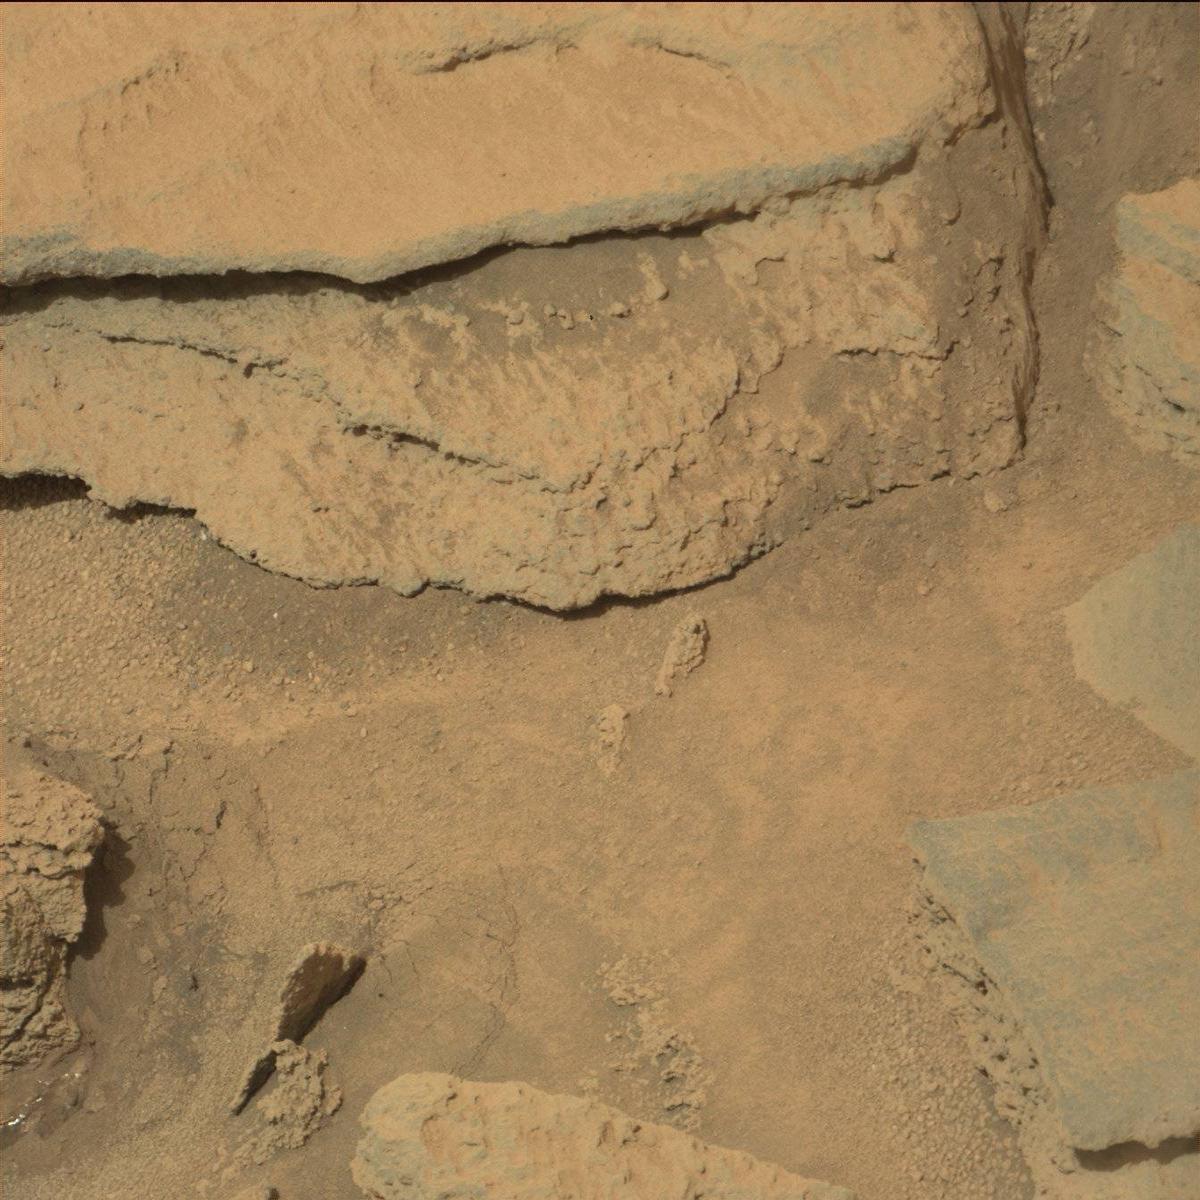
Terrain classes present: Bedrock, Rock, Sand / Soil